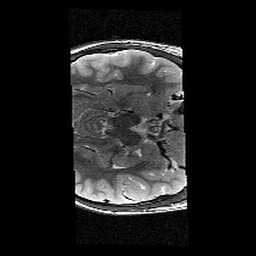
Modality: T2w
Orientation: axial
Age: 12
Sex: female
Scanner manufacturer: siemens
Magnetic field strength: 3 T
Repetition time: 9.23 s
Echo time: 0.067 s